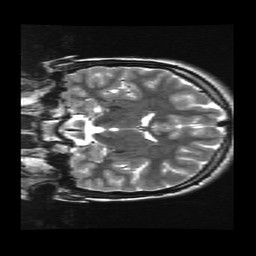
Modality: T2w
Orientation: coronal
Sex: female
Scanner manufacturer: ge
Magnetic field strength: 3 T
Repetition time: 5 s
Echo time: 0.1017 s